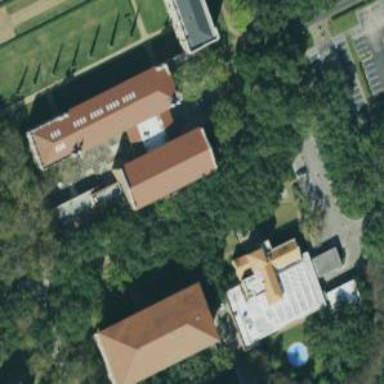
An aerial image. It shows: University building with hipped roof shape.